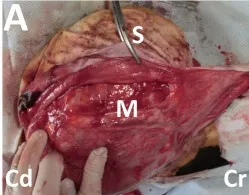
Photos of the surgical procedure for resection of the back mass. (A) A dark-red mass (M) is exposed when the incised skin (S) is dissected bluntly.
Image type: medical_photograph (other_medical_photograph)